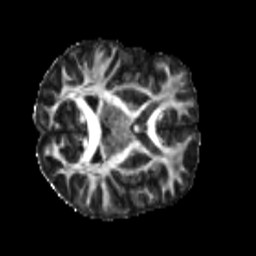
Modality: FA
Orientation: axial
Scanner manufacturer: siemens
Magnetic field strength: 3 T
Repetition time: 4 s
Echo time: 0.0594 s